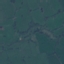
Land use / land cover class: Pasture